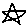
Label: star